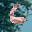
Label: 6